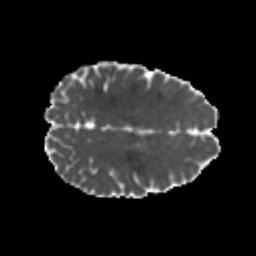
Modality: MD
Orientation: axial
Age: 24
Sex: male
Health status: healthy
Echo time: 0.074 s